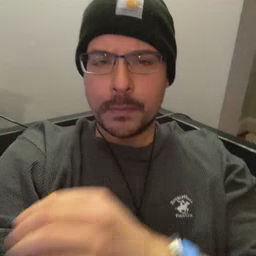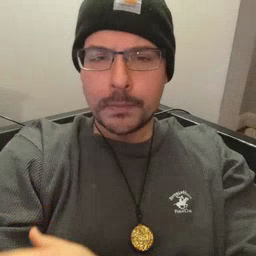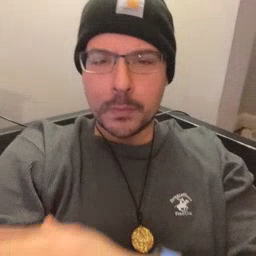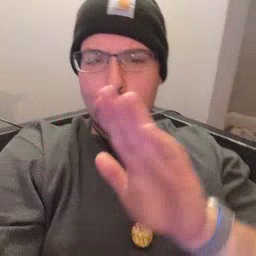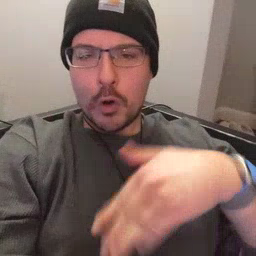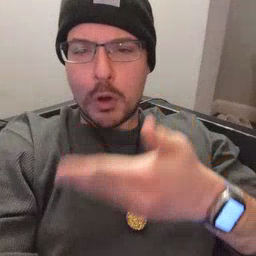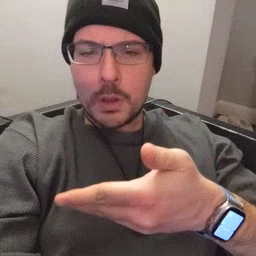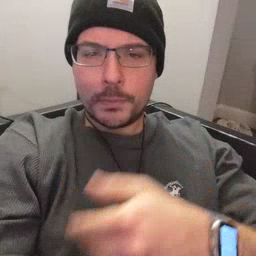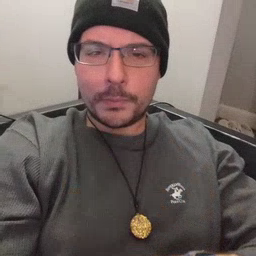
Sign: all